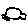
Label: car